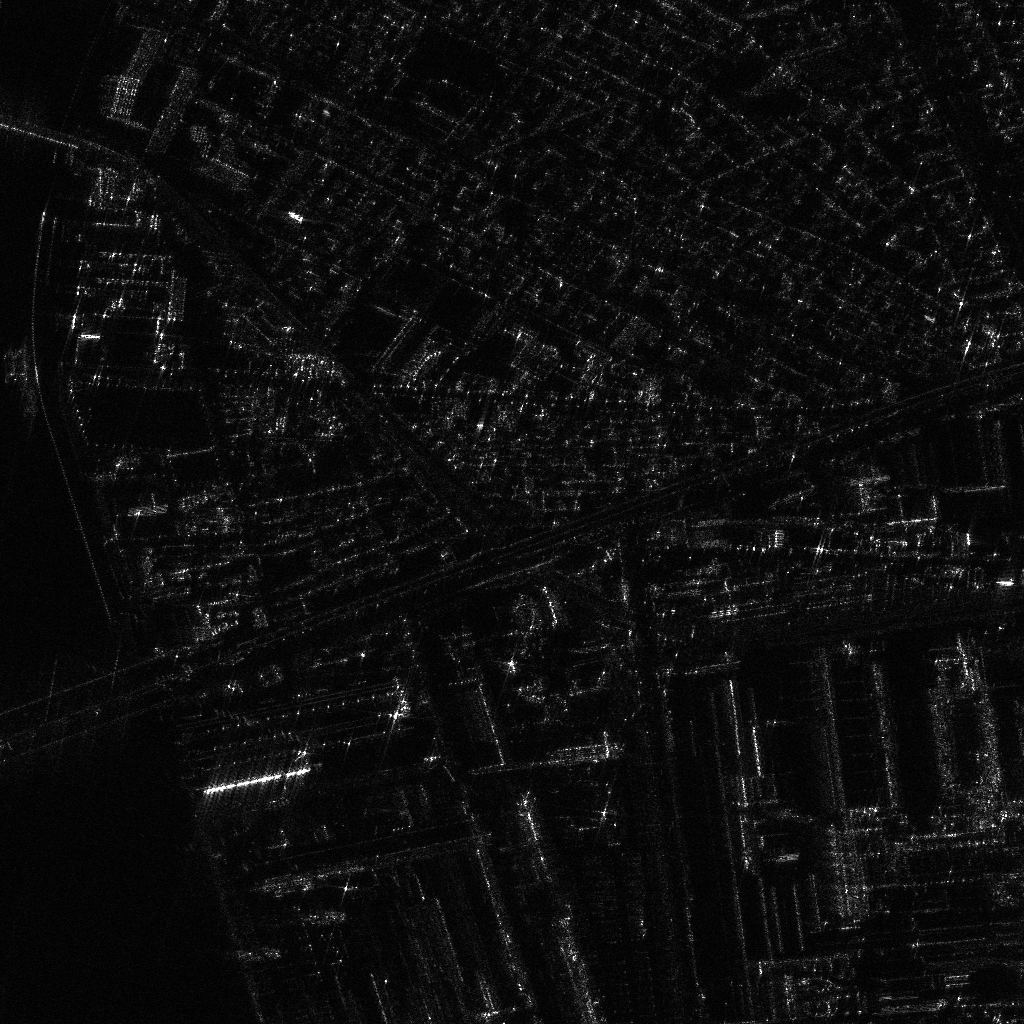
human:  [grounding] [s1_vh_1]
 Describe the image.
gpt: In the satellite image, there is  <ref>1 large container </ref> <box>[[-1, 36, 5, 38, 75]]</box> located at left.